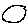
Label: circle